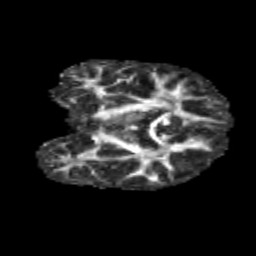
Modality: FA
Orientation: coronal
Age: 11
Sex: male
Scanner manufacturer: siemens
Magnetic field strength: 3 T
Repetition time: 3.8 s
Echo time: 0.07 s